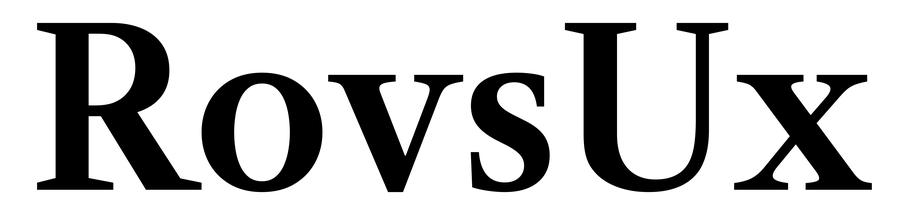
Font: LibreCaslonText_SemiBold